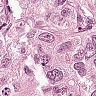
Metastatic tissue present: yes